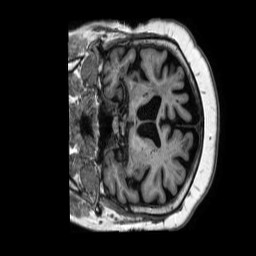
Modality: T1w
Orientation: coronal
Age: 62
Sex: female
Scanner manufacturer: philips
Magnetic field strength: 1.5 T
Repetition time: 0.007347 s
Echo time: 0.00334 s